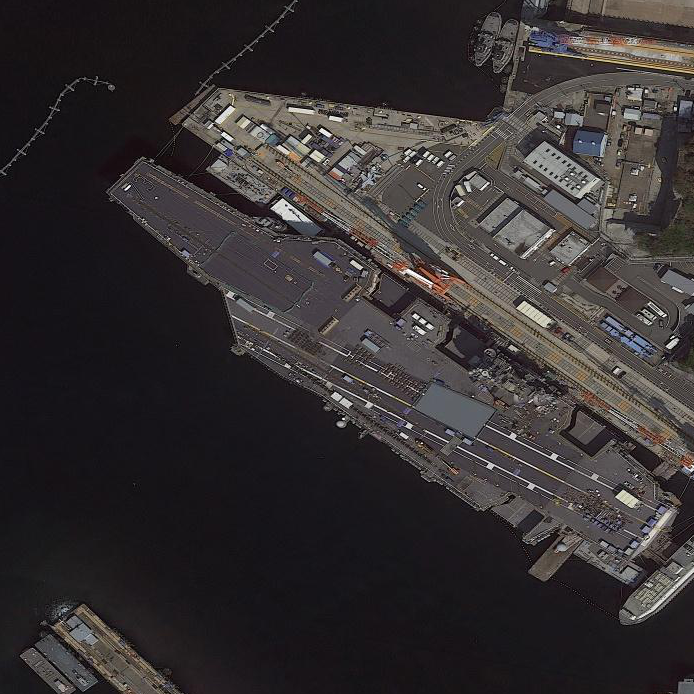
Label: Nimitz-class_aircraft_carrier